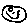
Label: smiley face